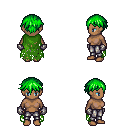
a pixel art fantasy rpg character, female body template, human, dark skin, green tattered cape, metal pants, green short bangs hairstyle, metal gloves, four views (front, back, left, right), 2x2 character sprite sheet, small pixel art, hard edges, no anti-aliasing